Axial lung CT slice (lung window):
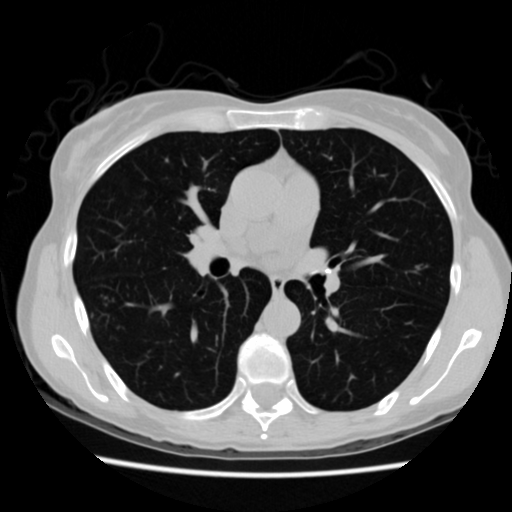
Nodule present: no